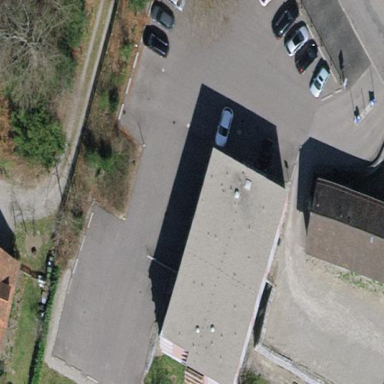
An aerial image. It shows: Hospital building with flat roof.